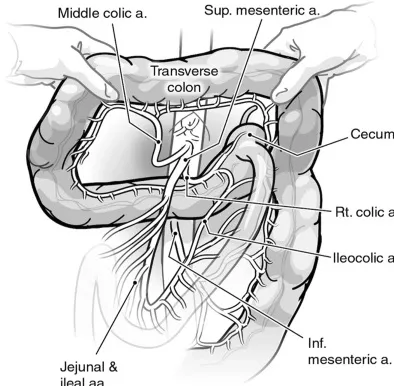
B) Another view with the transverse colon elevated upwards to reveal the vascular anatomy. A: artery. Sup: Superior. Rt: Right. Inf: inferior.
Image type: radiology (x_ray)